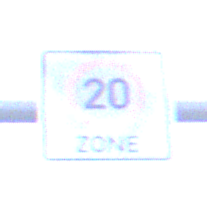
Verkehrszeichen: BeginnZone20
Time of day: SunriseSunset
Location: Outdoor (Suburban)
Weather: PartlyCloudy
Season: NotSpecified
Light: Natural